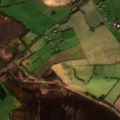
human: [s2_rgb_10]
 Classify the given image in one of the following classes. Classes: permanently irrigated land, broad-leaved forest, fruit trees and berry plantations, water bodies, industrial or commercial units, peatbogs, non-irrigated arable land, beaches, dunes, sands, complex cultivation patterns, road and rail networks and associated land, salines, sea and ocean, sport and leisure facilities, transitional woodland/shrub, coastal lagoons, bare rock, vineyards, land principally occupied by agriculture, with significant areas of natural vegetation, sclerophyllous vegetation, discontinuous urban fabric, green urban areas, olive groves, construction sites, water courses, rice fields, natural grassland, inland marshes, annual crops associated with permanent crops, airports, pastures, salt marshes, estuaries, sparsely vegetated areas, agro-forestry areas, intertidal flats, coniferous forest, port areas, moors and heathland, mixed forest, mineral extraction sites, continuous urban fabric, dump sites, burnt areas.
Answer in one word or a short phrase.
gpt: non-irrigated arable land, pastures, peatbogs